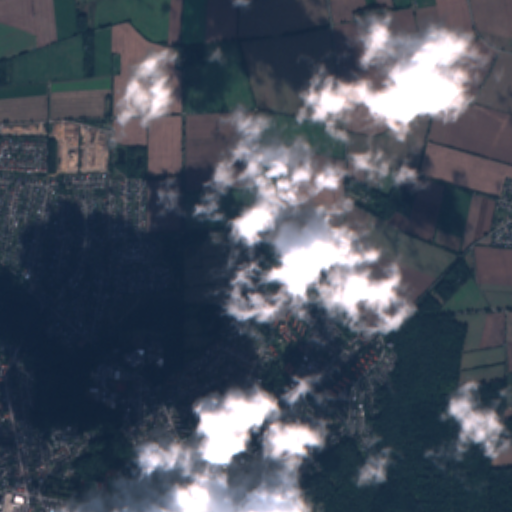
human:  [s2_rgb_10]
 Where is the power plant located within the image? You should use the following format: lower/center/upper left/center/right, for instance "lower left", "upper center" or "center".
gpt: The power plant is located in the lower center of the image.
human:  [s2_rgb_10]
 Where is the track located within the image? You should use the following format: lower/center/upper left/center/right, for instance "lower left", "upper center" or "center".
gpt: The track is located in the lower left of the image.
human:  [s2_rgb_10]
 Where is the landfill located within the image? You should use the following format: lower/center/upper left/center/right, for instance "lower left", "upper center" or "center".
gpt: There is no landfill in the image.